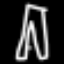
Label: pants